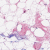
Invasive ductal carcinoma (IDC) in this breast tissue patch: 0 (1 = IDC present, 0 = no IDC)